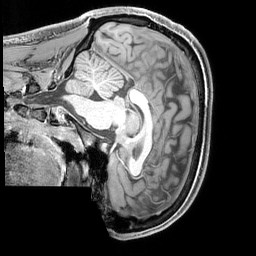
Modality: T1w
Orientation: sagittal
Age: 21
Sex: male
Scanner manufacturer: siemens
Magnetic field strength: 3 T
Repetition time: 2.3 s
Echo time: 0.00226 s